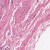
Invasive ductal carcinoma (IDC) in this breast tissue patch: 0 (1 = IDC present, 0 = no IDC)